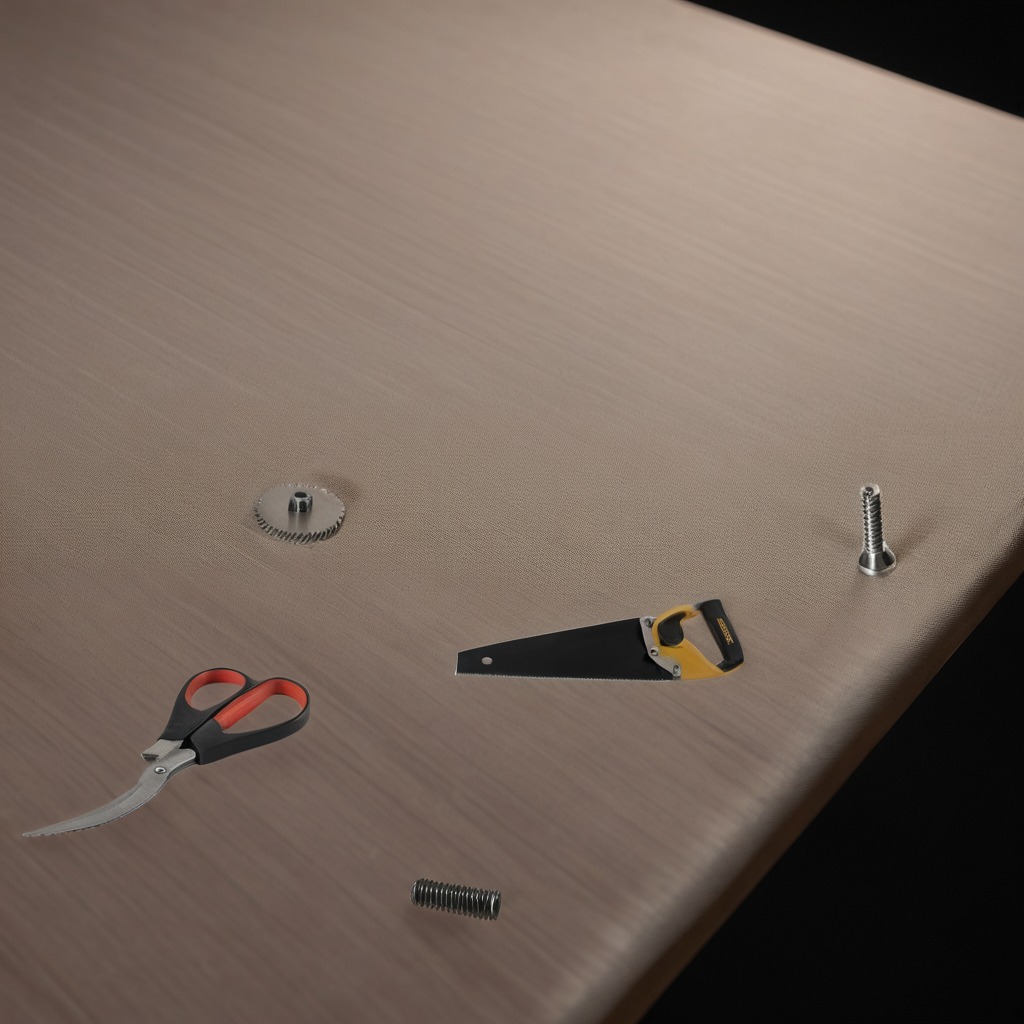
A steel gear with teeth, a metal machine screw, a coiled metal spring, a handheld metal saw, and a pair of scissors are lying on the wooden table.